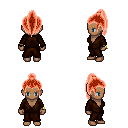
a pixel art fantasy rpg character, female body template, human, dark skin, brown robe, magenta pants, red long topknot hairstyle, bracelets, four views (front, back, left, right), 2x2 character sprite sheet, small pixel art, hard edges, no anti-aliasing